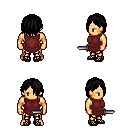
a pixel art fantasy rpg character, male body template, human, tanned skin, maroon tunic, gold greaves, black bangs hairstyle, ghillies, dagger, four views (front, back, left, right), 2x2 character sprite sheet, small pixel art, hard edges, no anti-aliasing